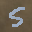
Label: 5